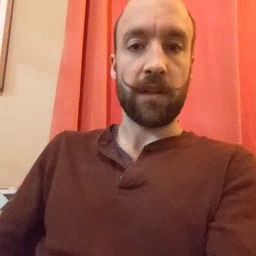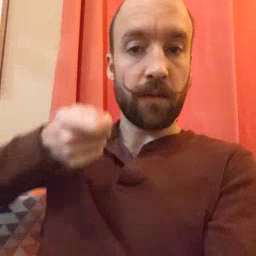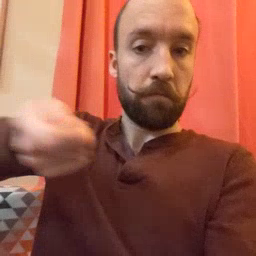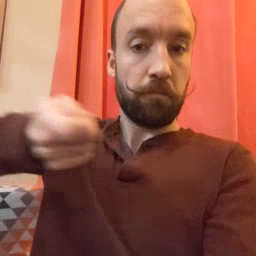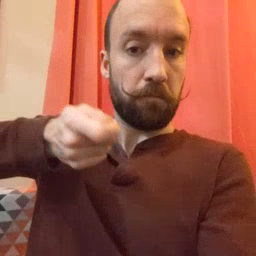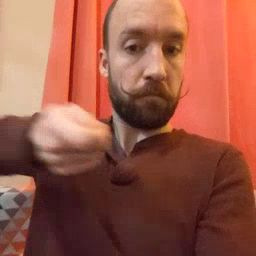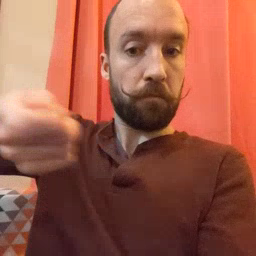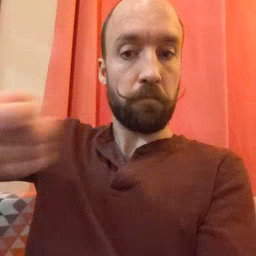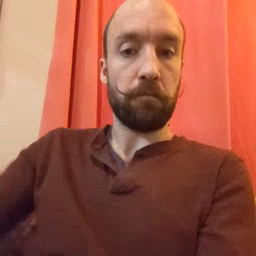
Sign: vacuum